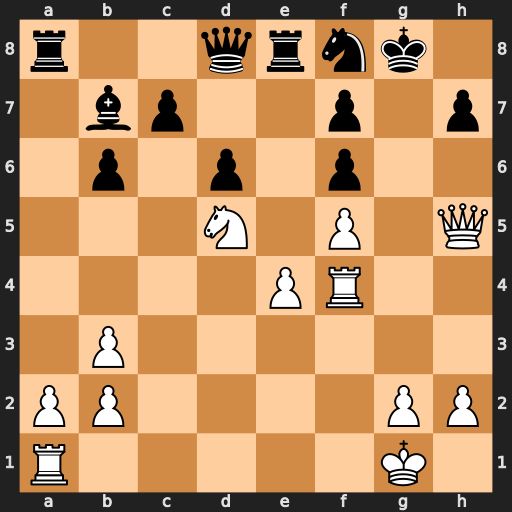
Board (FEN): r2qrnk1/1bp2p1p/1p1p1p2/3N1P1Q/4PR2/1P6/PP4PP/R5K1
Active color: w
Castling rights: -
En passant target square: -
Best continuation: Rg4+ Ng6 fxg6 fxg6 Rxg6+ hxg6 Qxg6+